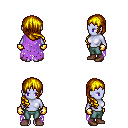
a pixel art fantasy rpg character, female body template, dark elf, purple skin, maroon tattered cape, teal pants, blonde right-swept hairstyle, gold gloves, brown shoes, four views (front, back, left, right), 2x2 character sprite sheet, small pixel art, hard edges, no anti-aliasing